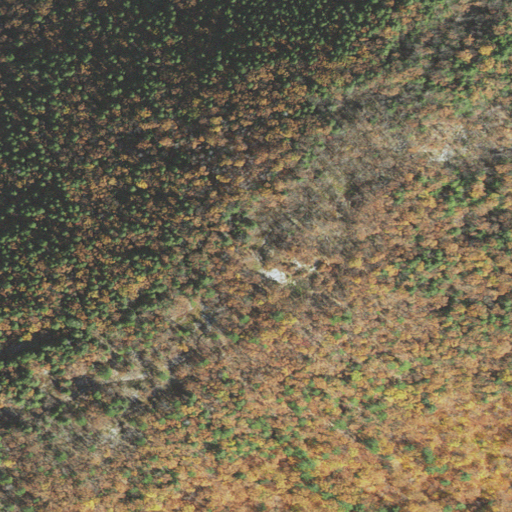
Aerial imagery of mountain in New Hampshire named Uncanoonuc Mountains containing mixed forest, evergreen forest, deciduous forest, and shrub